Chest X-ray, PA view. Patient: 37 years old, sex F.
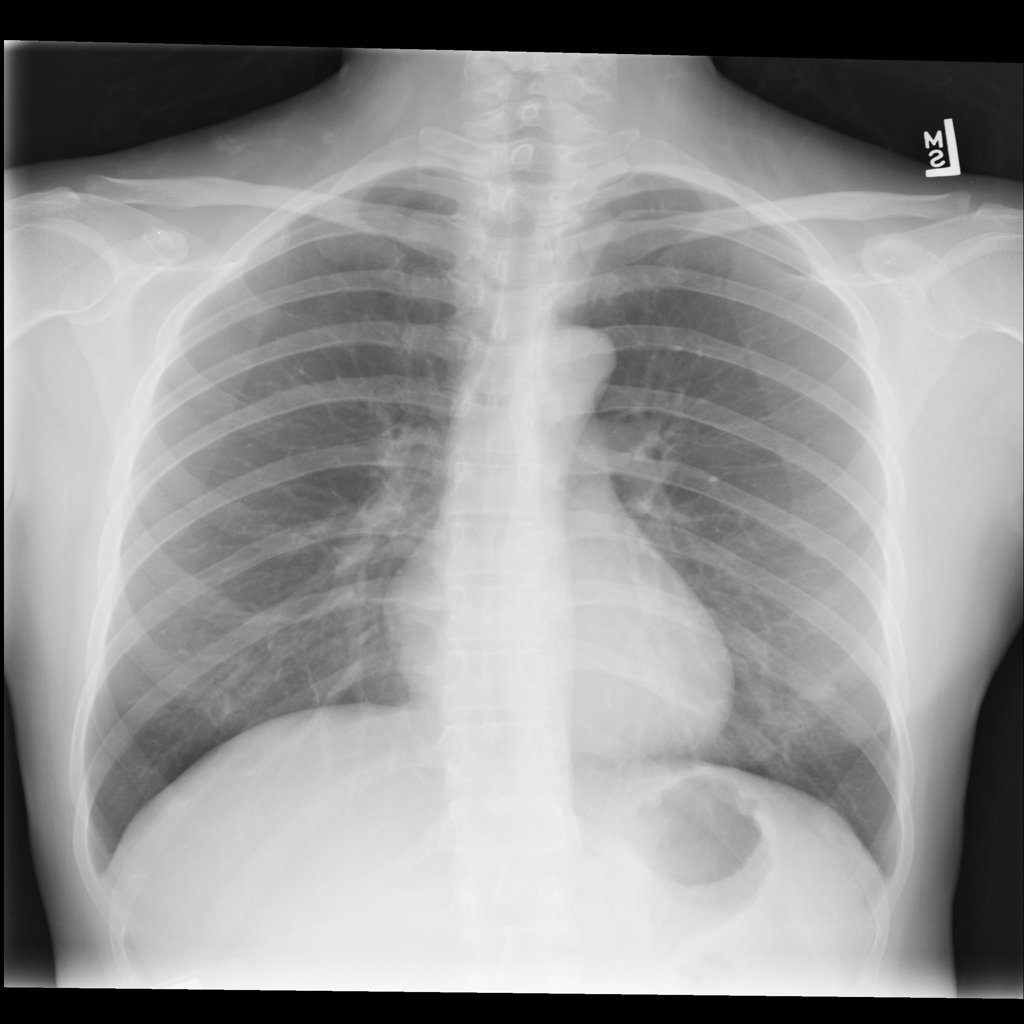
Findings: No Finding